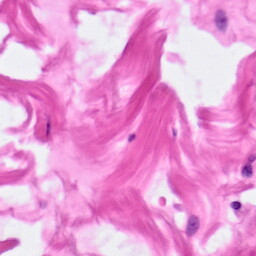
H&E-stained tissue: Pancreatic